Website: lowes
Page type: customer-info-address
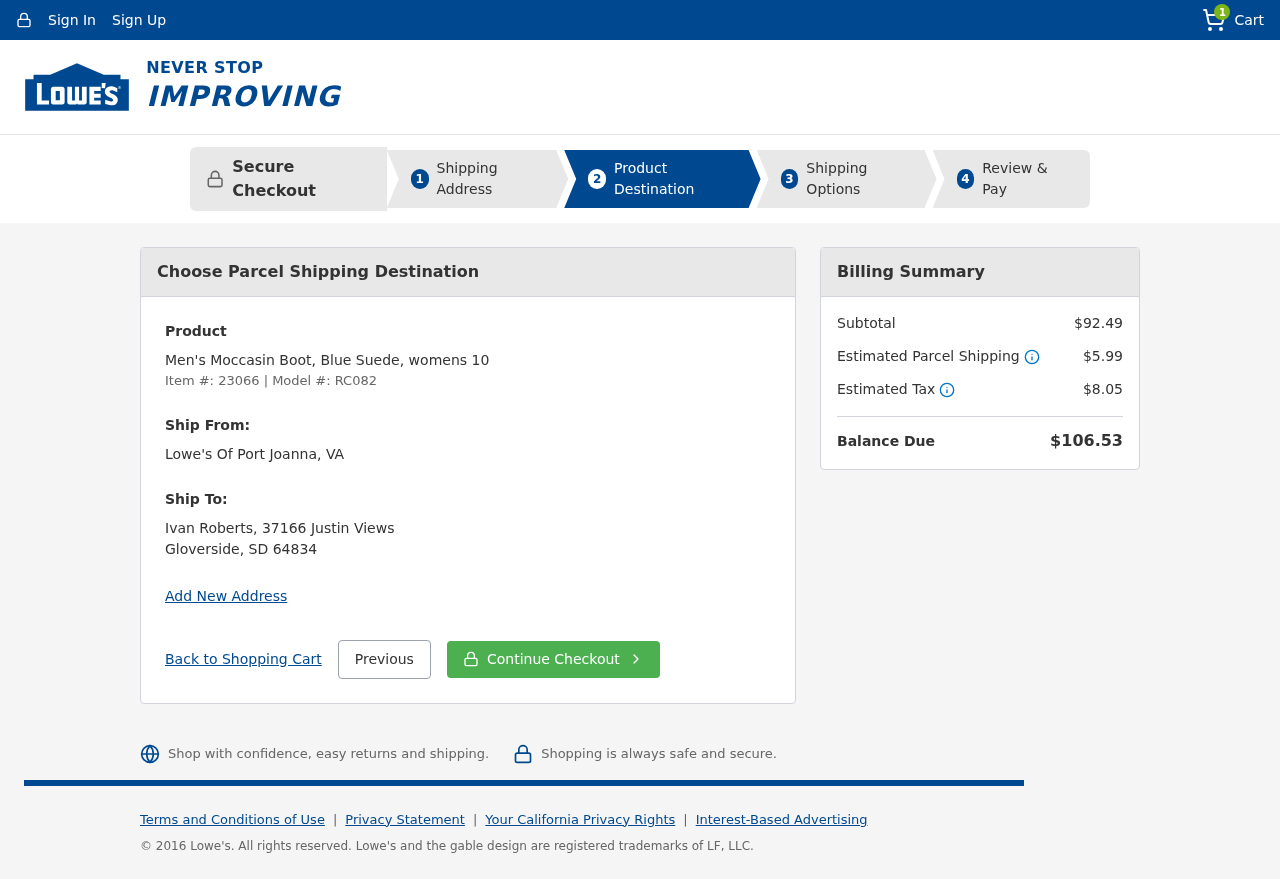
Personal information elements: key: PII_FULLNAME
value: Ivan Roberts
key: PII_STREET
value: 37166 Justin Views
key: PII_CITY_STATE2
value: Port Joanna, VA
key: PII_CITY_STATE_ZIP
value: Gloverside, SD 64834
Product elements: key: PRODUCT1_NAME
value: Men's Moccasin Boot, Blue Suede, womens 10
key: PRODUCT1_ITEM_NUMBER
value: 23066
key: PRODUCT1_MODEL_NUMBER
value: RC082
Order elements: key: ORDER_NUM_ITEMS
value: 1
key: ORDER_SUBTOTAL
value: $92.49
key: ORDER_SHIPPING_COST
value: $5.99
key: ORDER_TAX
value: $8.05
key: ORDER_TOTAL
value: $106.53